Question: Count the number of objects in the diagram.
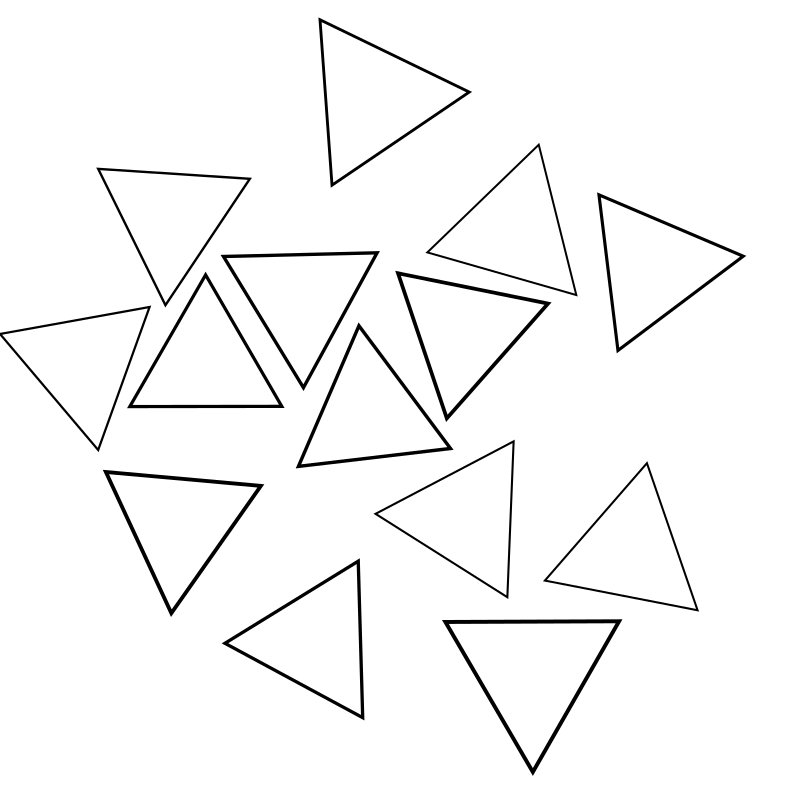
Answer: 14